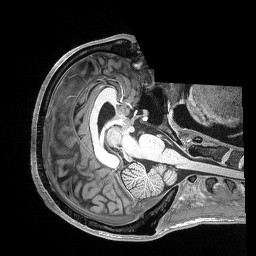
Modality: T1w
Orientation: axial